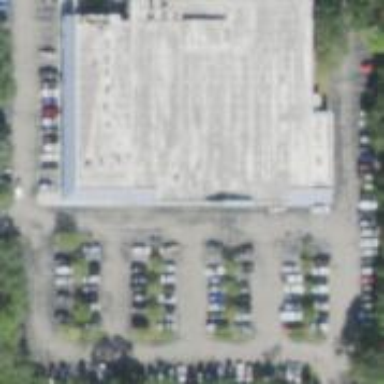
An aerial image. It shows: Parking area with surface.